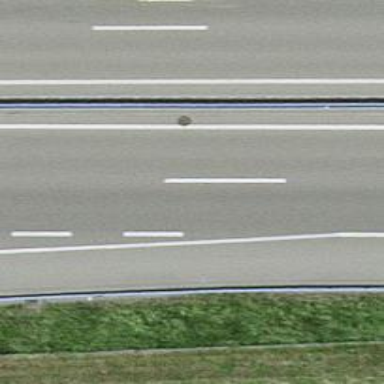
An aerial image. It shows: Asphalt motorway.